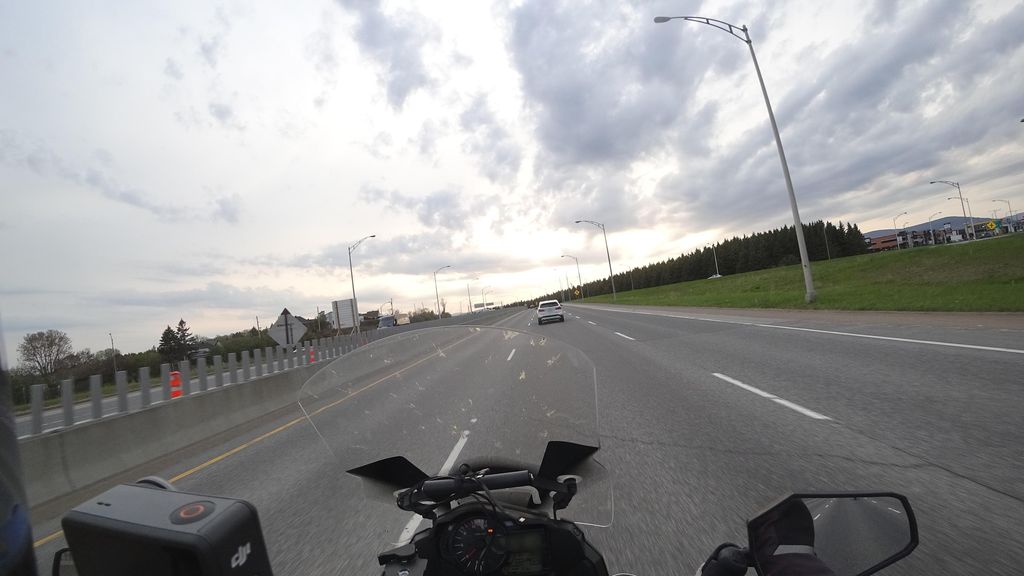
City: quebec_city